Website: apple
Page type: account-selection
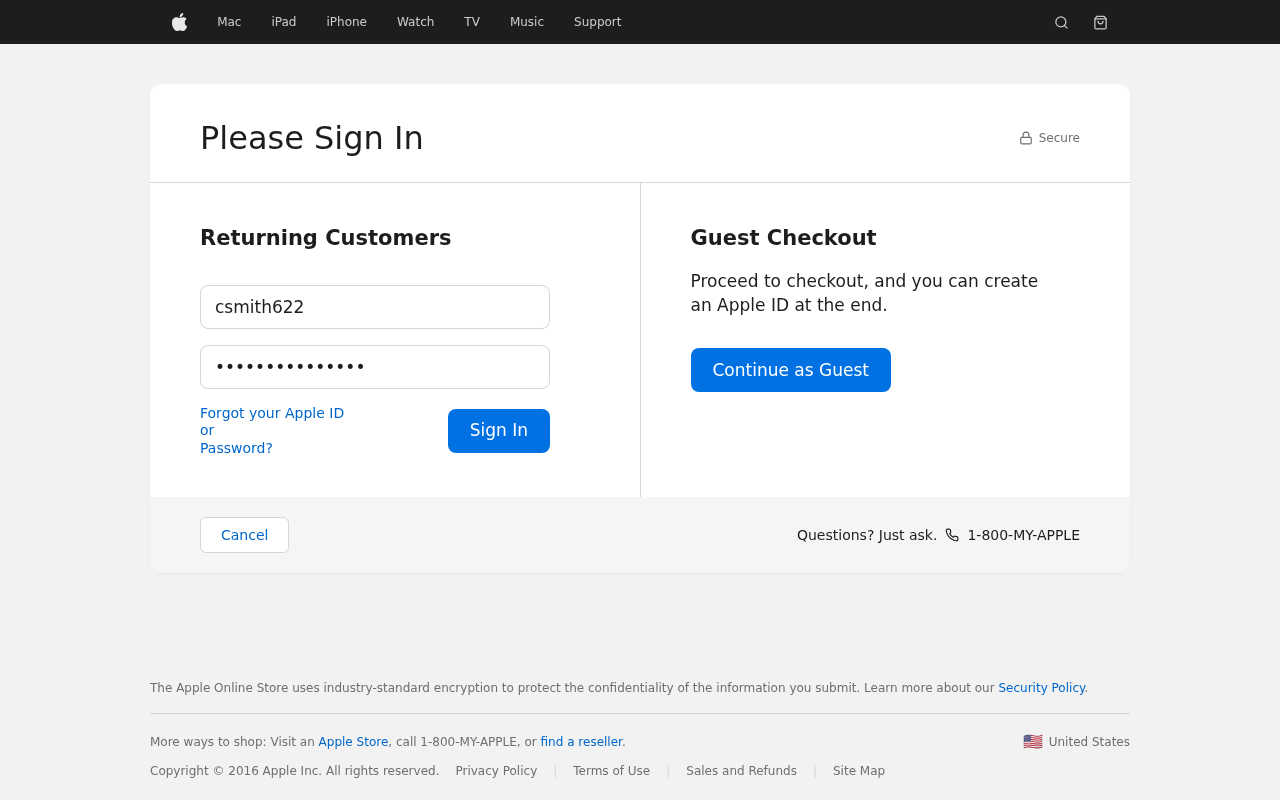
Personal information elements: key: PII_LOGIN_USERNAME
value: csmith622